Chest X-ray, AP view. Patient: 18 years old, sex M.
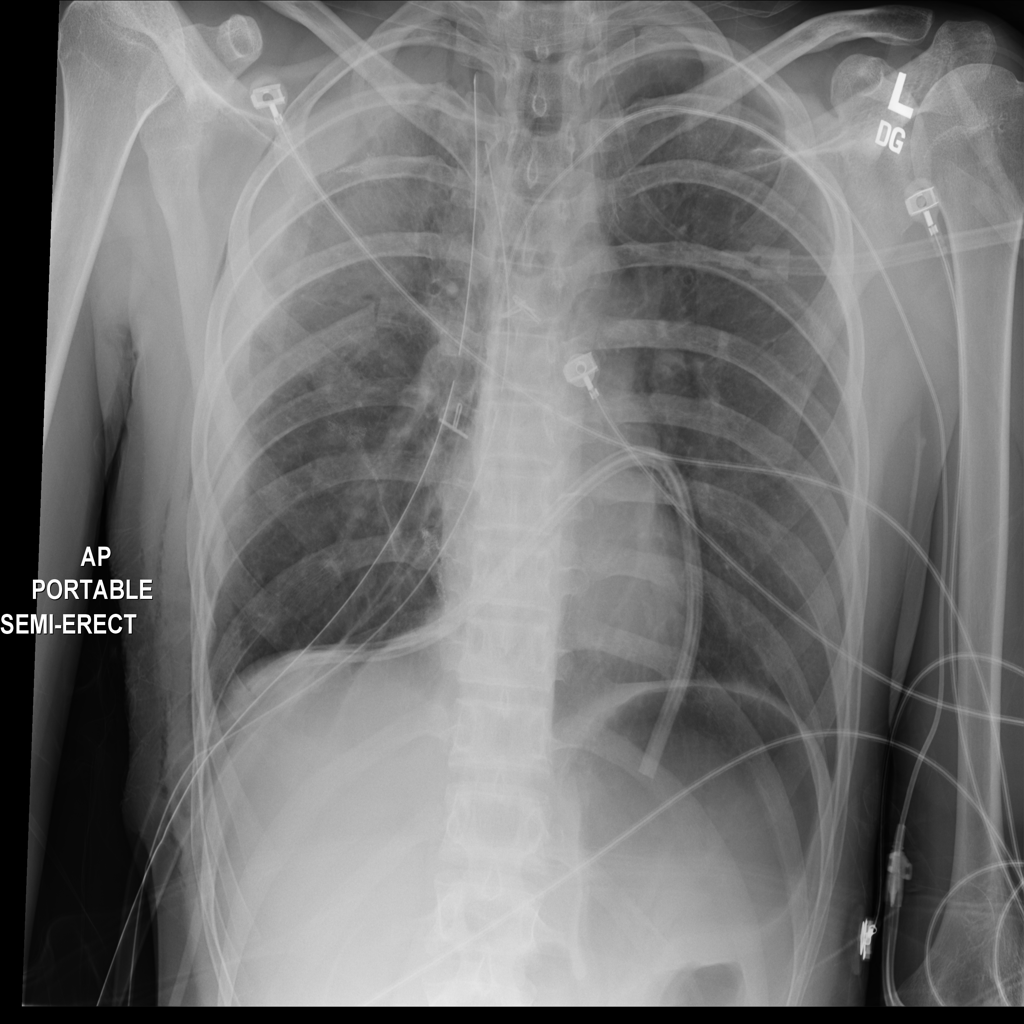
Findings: Effusion, Emphysema, Pneumothorax